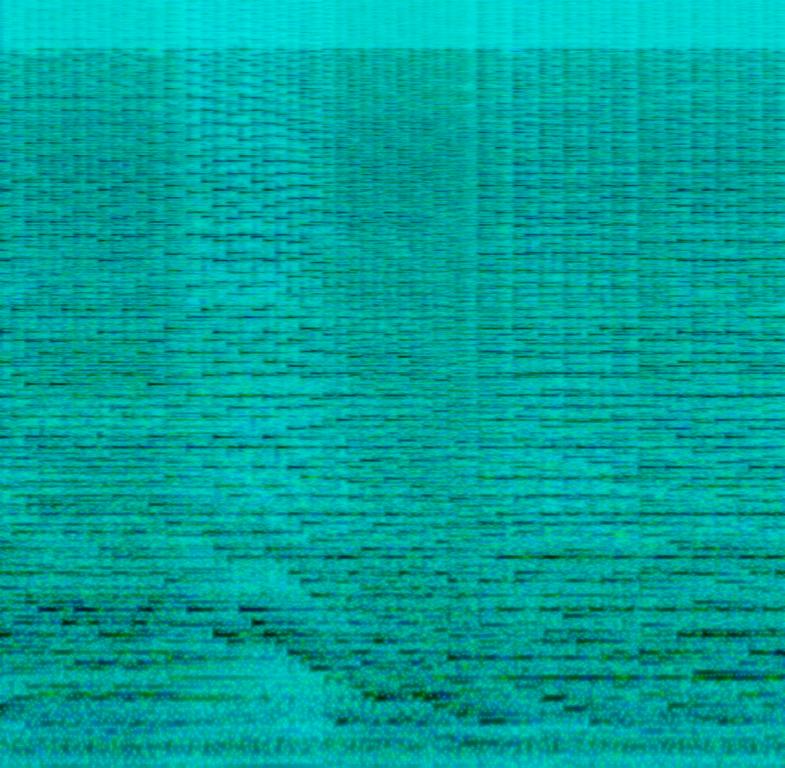
The low quality recording features a classical song played on harpsichord. It sounds emotional, soulful and passionate.